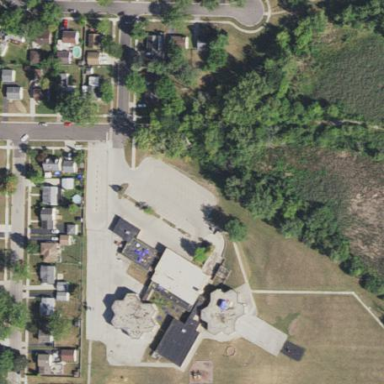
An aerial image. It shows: School.